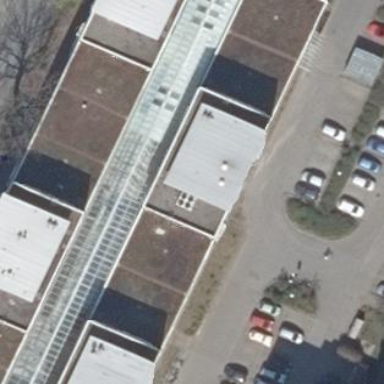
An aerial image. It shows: Mall building.